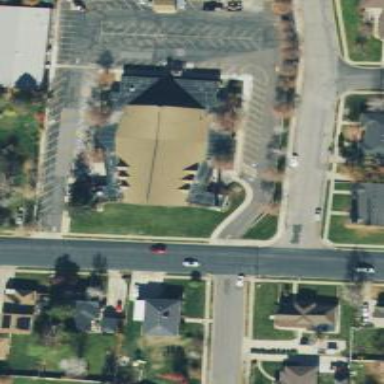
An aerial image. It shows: Beautiful church building.